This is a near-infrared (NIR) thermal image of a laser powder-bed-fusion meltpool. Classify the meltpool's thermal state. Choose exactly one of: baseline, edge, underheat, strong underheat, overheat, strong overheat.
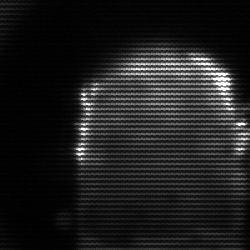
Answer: baseline